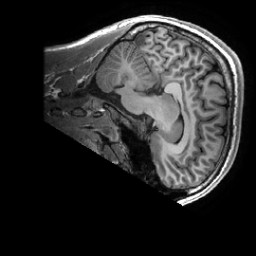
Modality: T1w
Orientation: sagittal
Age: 26
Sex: male
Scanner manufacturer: ge
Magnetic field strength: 3 T
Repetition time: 0.0073 s
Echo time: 0.003 s